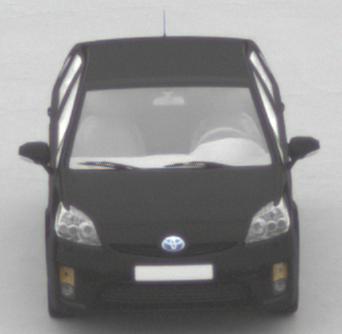
Make: Toyota
Model: Prius 1.5 Hybrid
Detailed model: Prius (HW2)
Model produced from: 2006/03
Model produced until: 2009/06
Doors: 5
Color: black
Road condition: dry road
Daytime: midday
Contrast: low contrast